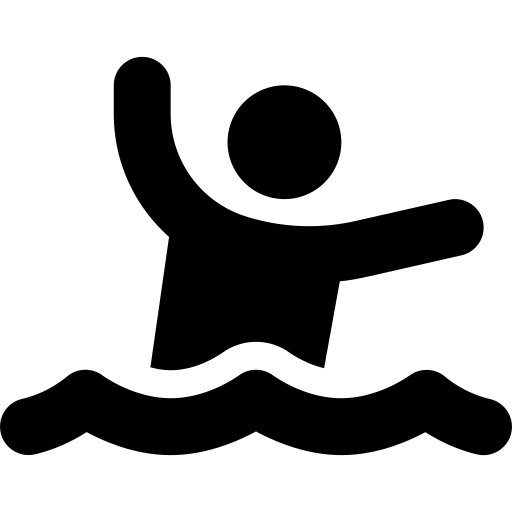
Tags: icon, FontAwesome, fa-icon, solid, person, drowning